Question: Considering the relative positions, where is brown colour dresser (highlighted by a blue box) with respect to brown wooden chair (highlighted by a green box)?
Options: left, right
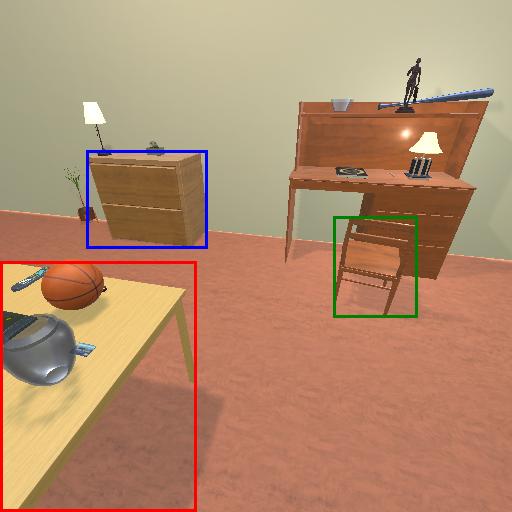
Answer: left